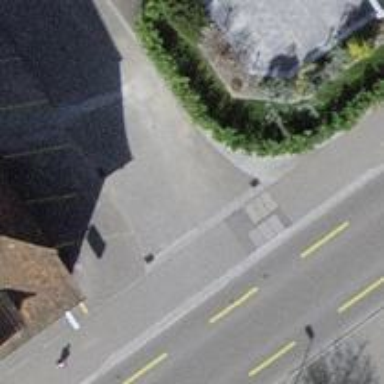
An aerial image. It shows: Residential road with asphalt surface and no sidewalks.